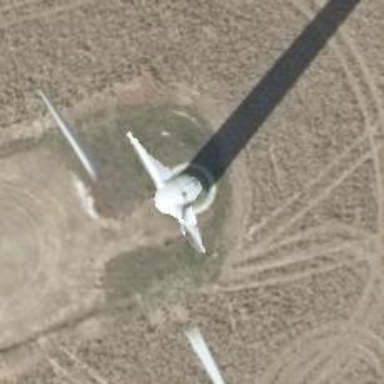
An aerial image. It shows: Wind generator powered by horizontal-axis wind turbine.